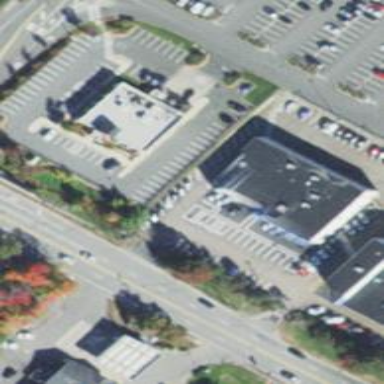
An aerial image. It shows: Building that houses car shop.